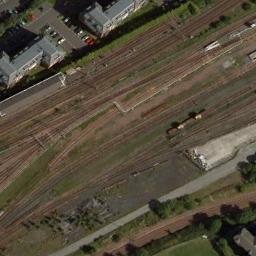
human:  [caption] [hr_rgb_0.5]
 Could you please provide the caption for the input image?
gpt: There are several buildings beside the railway .

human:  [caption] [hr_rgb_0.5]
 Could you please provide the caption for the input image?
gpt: The railway is next to the grass and houses .

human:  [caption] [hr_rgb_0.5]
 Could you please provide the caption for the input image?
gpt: There are two trains passing by in the picture .

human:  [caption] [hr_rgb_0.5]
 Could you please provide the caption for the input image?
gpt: These railways have some buildings and parking lot on one side of the railways .

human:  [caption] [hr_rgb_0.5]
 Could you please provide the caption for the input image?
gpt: There are some green meadows and buildings beside the railway .